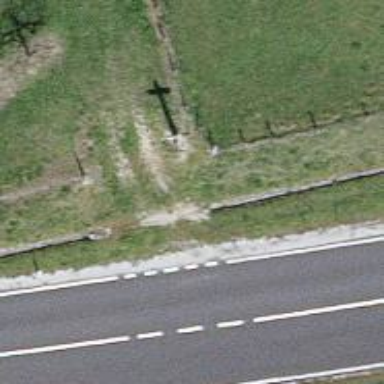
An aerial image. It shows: Cross structure.